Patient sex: M
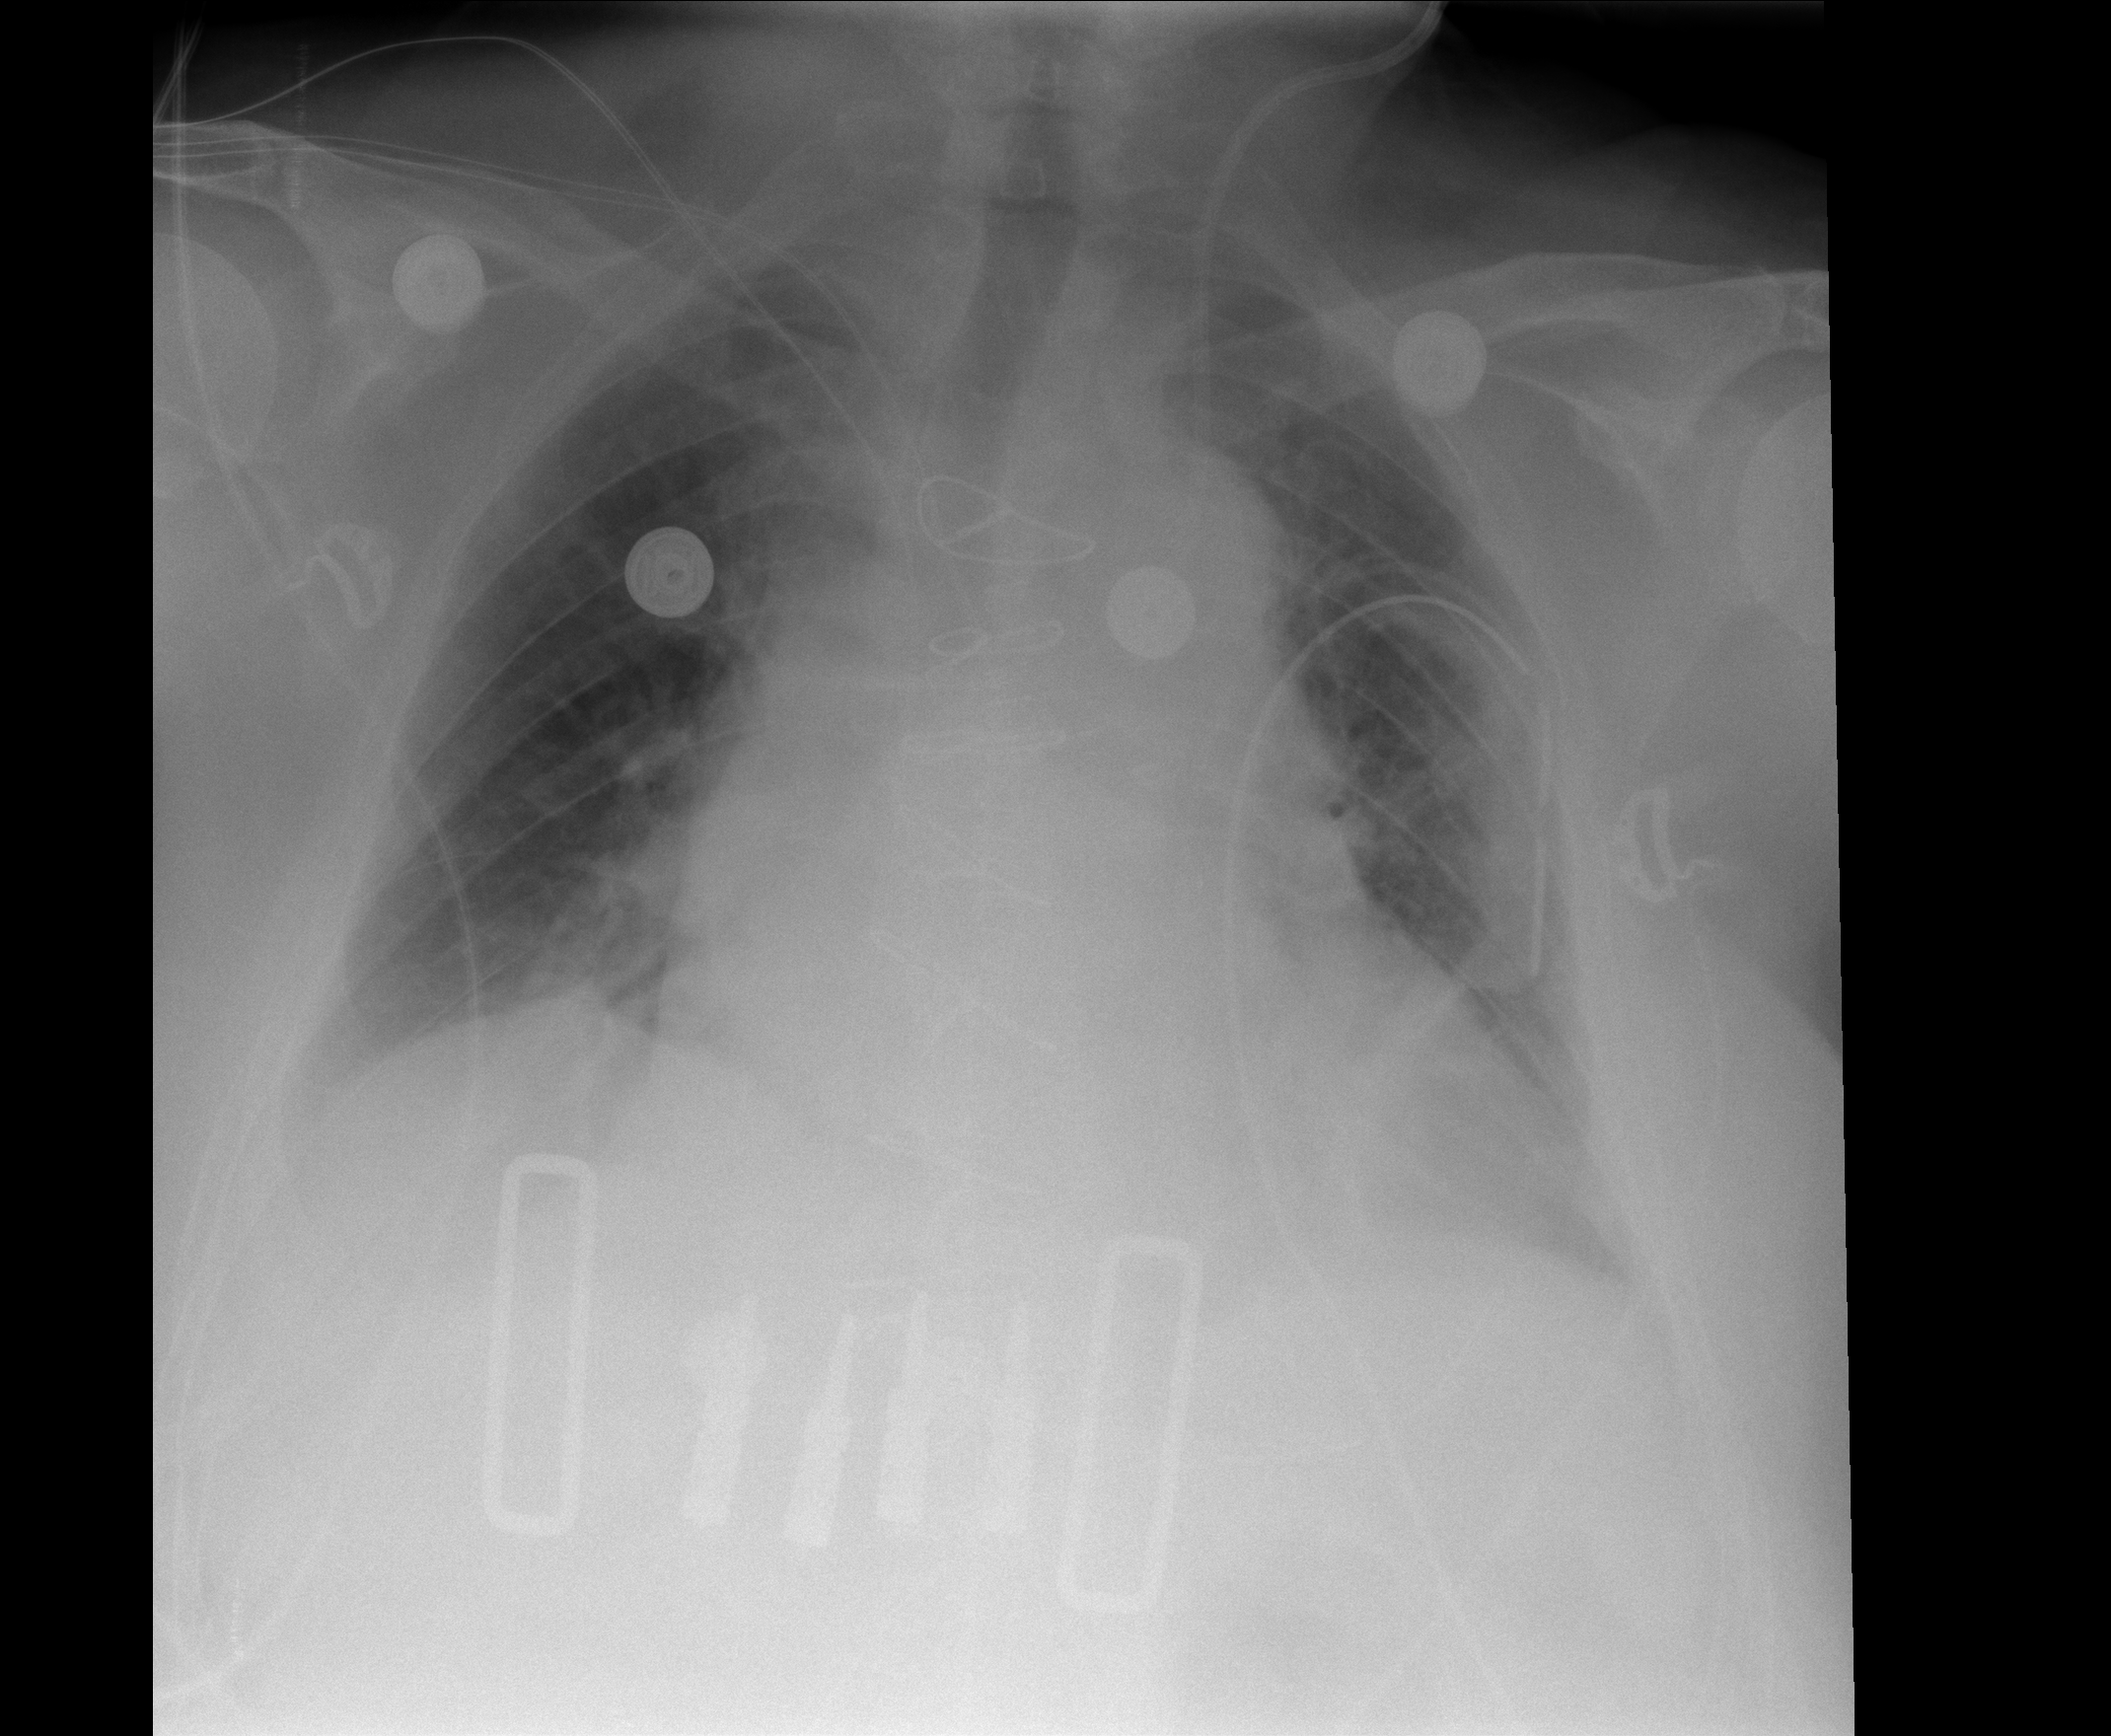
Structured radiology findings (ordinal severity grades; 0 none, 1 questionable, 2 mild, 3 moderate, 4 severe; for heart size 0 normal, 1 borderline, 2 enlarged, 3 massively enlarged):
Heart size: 2
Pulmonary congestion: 0
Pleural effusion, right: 0
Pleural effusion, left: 0
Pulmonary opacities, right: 0
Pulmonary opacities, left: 0
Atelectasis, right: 0
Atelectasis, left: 2